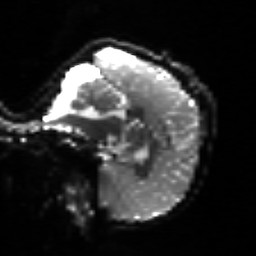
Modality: sbref
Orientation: sagittal
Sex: male
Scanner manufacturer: siemens
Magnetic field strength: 3 T
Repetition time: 5 s
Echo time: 0.071 s